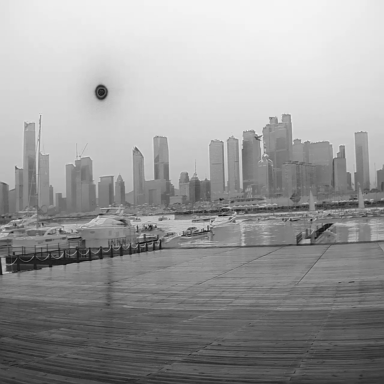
There are five objects shown in the infrared image, including three sailboats, and two canoes.